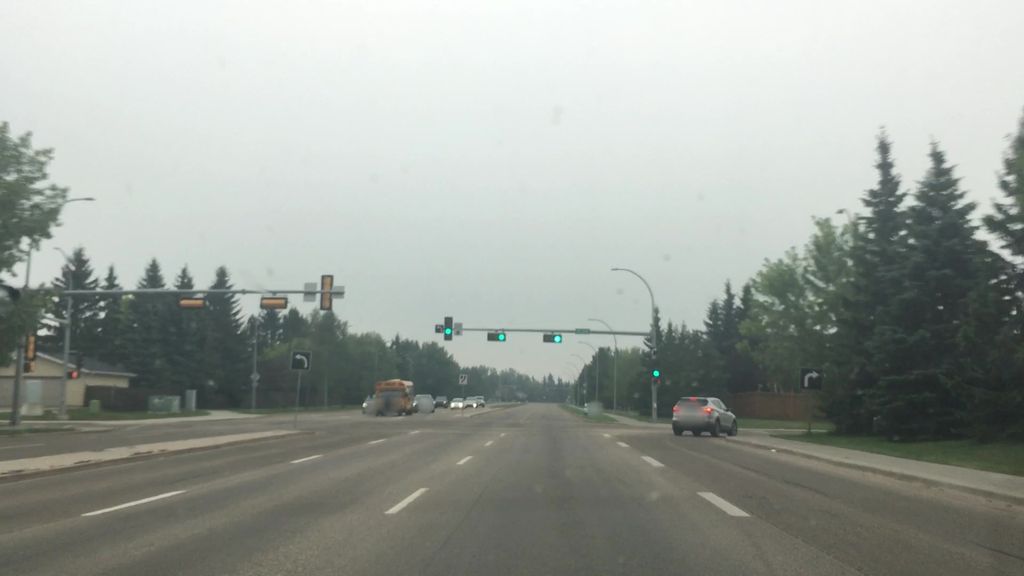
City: edmonton